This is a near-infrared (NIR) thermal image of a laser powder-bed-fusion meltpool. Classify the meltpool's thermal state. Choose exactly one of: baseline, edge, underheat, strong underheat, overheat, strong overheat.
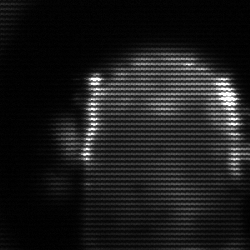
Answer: baseline